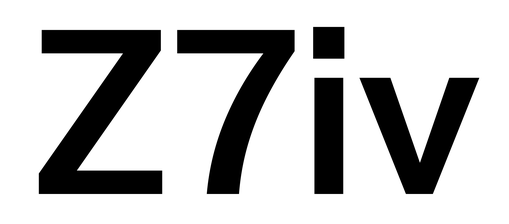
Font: InstrumentSans_SemiBold